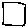
Label: square